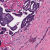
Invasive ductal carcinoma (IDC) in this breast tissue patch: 0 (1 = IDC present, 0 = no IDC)